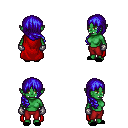
a pixel art fantasy rpg character, female body template, orc, green skin, red cape, red pants, blue right-swept hairstyle, metal gloves, black slippers, four views (front, back, left, right), 2x2 character sprite sheet, small pixel art, hard edges, no anti-aliasing